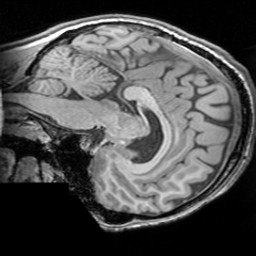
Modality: T1w
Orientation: sagittal
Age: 28
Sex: male
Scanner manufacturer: siemens
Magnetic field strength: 3 T
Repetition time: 1.63 s
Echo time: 0.00311 s